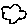
Label: cloud